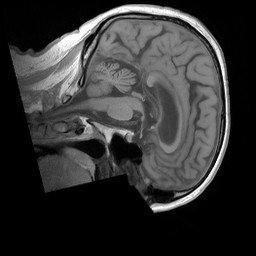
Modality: T1w
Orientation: sagittal
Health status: ill
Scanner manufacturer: siemens
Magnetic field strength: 3 T
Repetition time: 0.4 s
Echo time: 0.00272 s